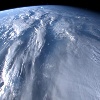
Label: cloud